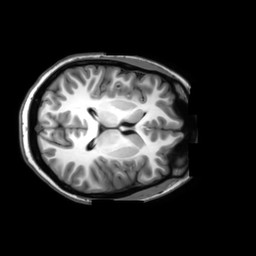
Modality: T1w
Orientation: axial
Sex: female
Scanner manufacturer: philips
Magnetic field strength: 3 T
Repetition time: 0.8 s
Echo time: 0.03 s